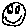
Label: smiley face